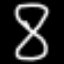
Label: hourglass